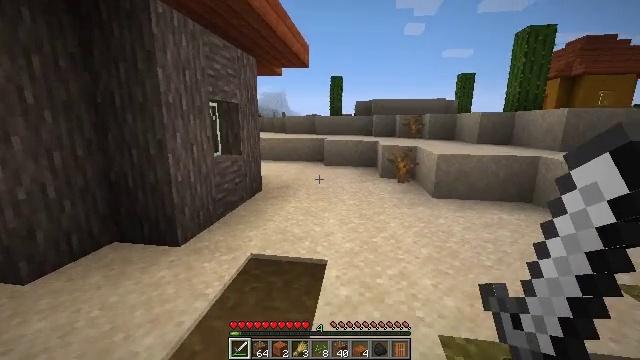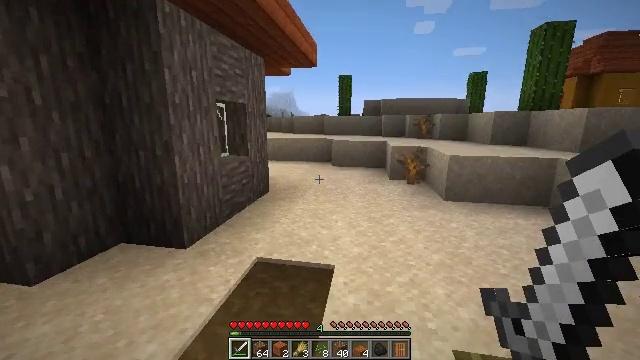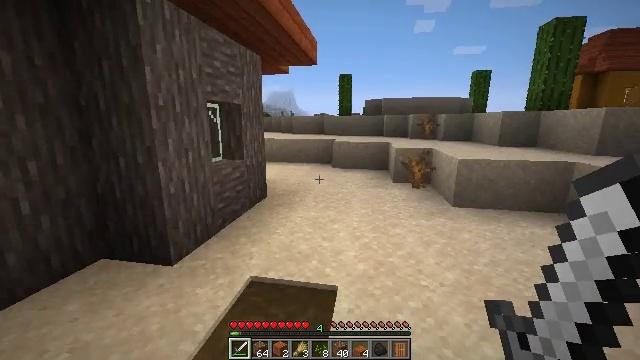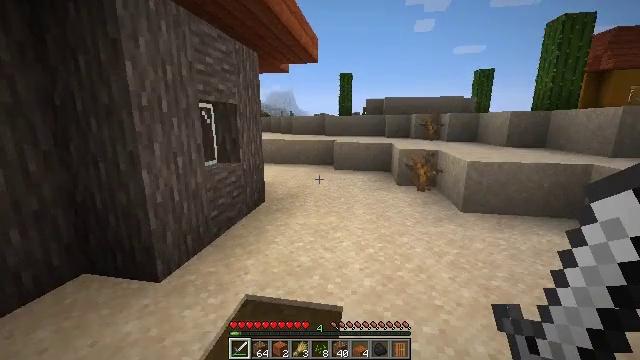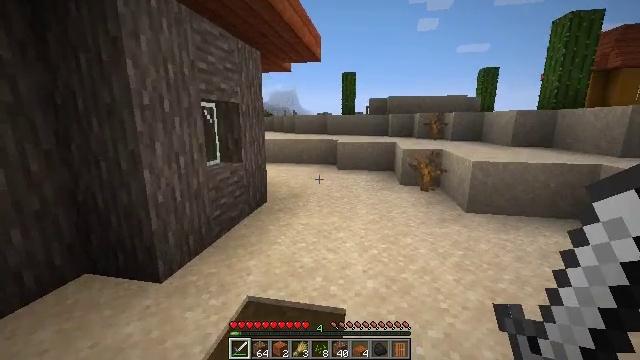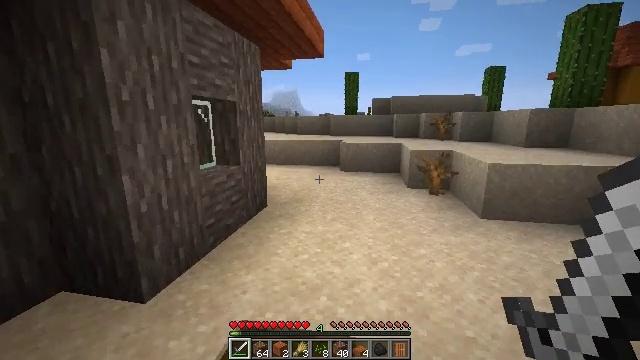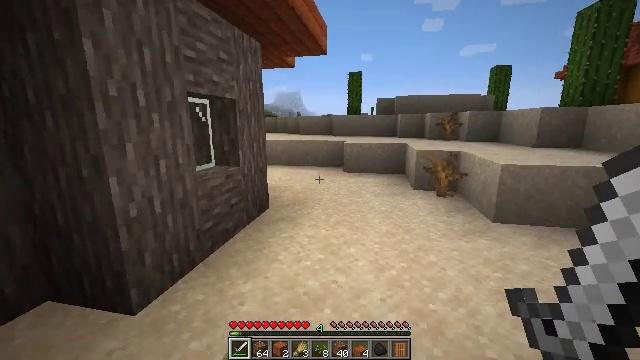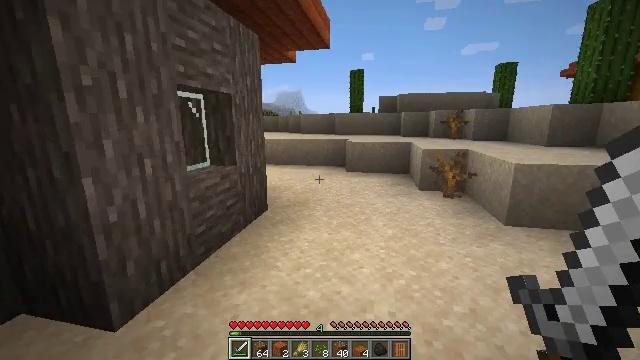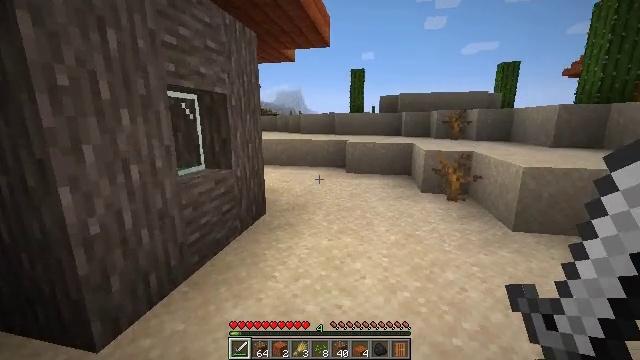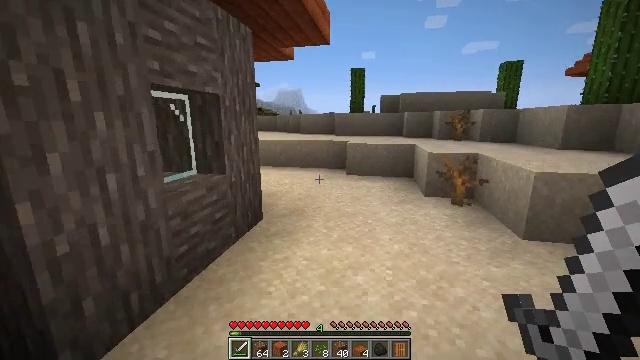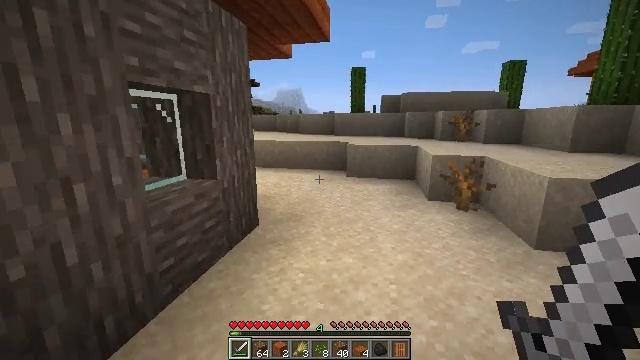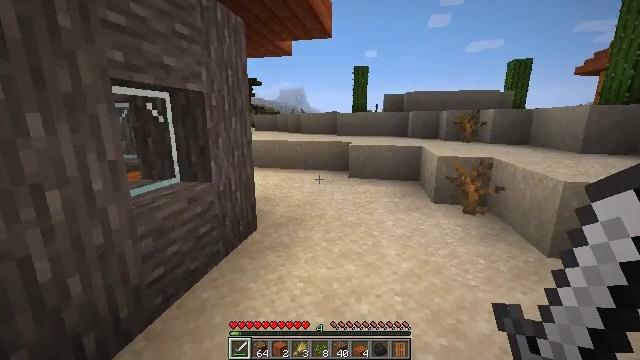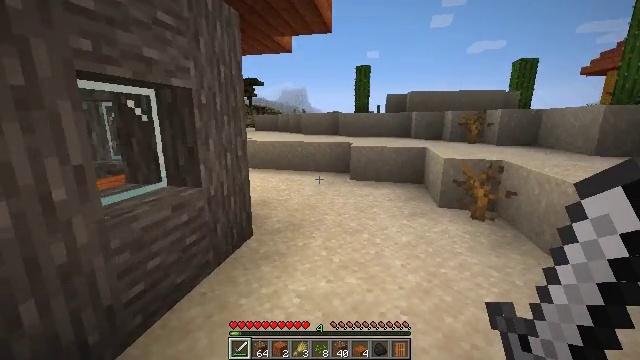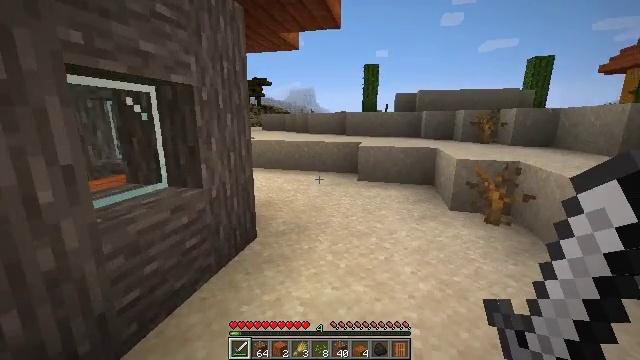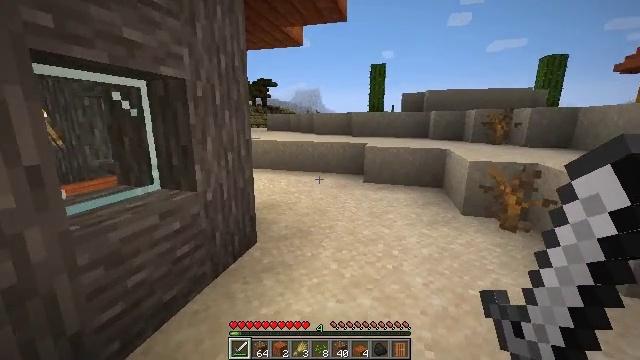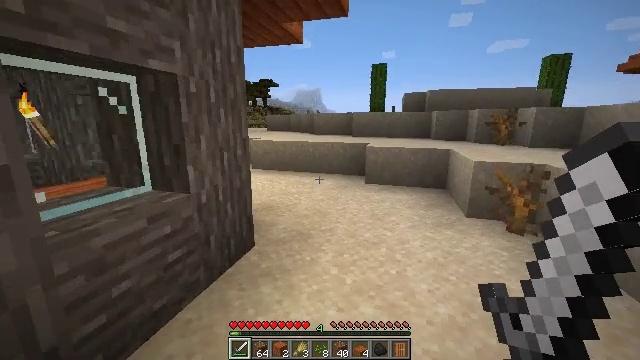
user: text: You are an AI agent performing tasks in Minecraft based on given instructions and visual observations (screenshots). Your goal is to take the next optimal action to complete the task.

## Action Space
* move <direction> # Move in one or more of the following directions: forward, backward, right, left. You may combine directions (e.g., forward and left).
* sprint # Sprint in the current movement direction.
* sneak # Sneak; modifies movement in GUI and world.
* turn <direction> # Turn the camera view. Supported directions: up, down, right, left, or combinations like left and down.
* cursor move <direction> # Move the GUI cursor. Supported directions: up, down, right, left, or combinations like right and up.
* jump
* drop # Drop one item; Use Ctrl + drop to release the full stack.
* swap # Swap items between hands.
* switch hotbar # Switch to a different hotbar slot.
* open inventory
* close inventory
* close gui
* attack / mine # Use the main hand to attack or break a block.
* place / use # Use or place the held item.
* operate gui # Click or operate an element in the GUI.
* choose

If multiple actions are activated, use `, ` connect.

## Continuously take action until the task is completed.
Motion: motion action
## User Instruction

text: Collect sand to make glass.
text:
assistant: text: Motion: move forward, turn left
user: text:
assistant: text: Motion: move forward
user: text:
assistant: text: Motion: move forward
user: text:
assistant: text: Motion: move forward
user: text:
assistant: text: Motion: move forward
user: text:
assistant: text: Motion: move forward
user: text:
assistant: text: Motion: move forward
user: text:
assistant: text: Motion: move forward
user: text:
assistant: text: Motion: move forward
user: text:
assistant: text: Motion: move forward
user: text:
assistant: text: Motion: move forward
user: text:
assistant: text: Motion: move forward
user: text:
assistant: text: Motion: move forward, turn left
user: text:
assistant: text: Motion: move forward, turn left
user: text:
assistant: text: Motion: move forward
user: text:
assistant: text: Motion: move forward
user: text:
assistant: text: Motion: move forward, turn left
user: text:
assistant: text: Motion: move forward
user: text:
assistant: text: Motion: move forward, turn left
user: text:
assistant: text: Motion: move forward, turn left
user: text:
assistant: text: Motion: move forward
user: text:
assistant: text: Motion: move forward, turn left
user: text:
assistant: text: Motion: move forward, turn left
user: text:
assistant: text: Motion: move forward, turn left
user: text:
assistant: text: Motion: move forward, turn left
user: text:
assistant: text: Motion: move forward, turn left
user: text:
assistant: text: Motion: move forward
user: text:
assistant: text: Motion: move forward, turn left
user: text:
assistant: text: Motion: move forward, turn left
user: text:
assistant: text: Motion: move forward, turn left